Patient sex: M
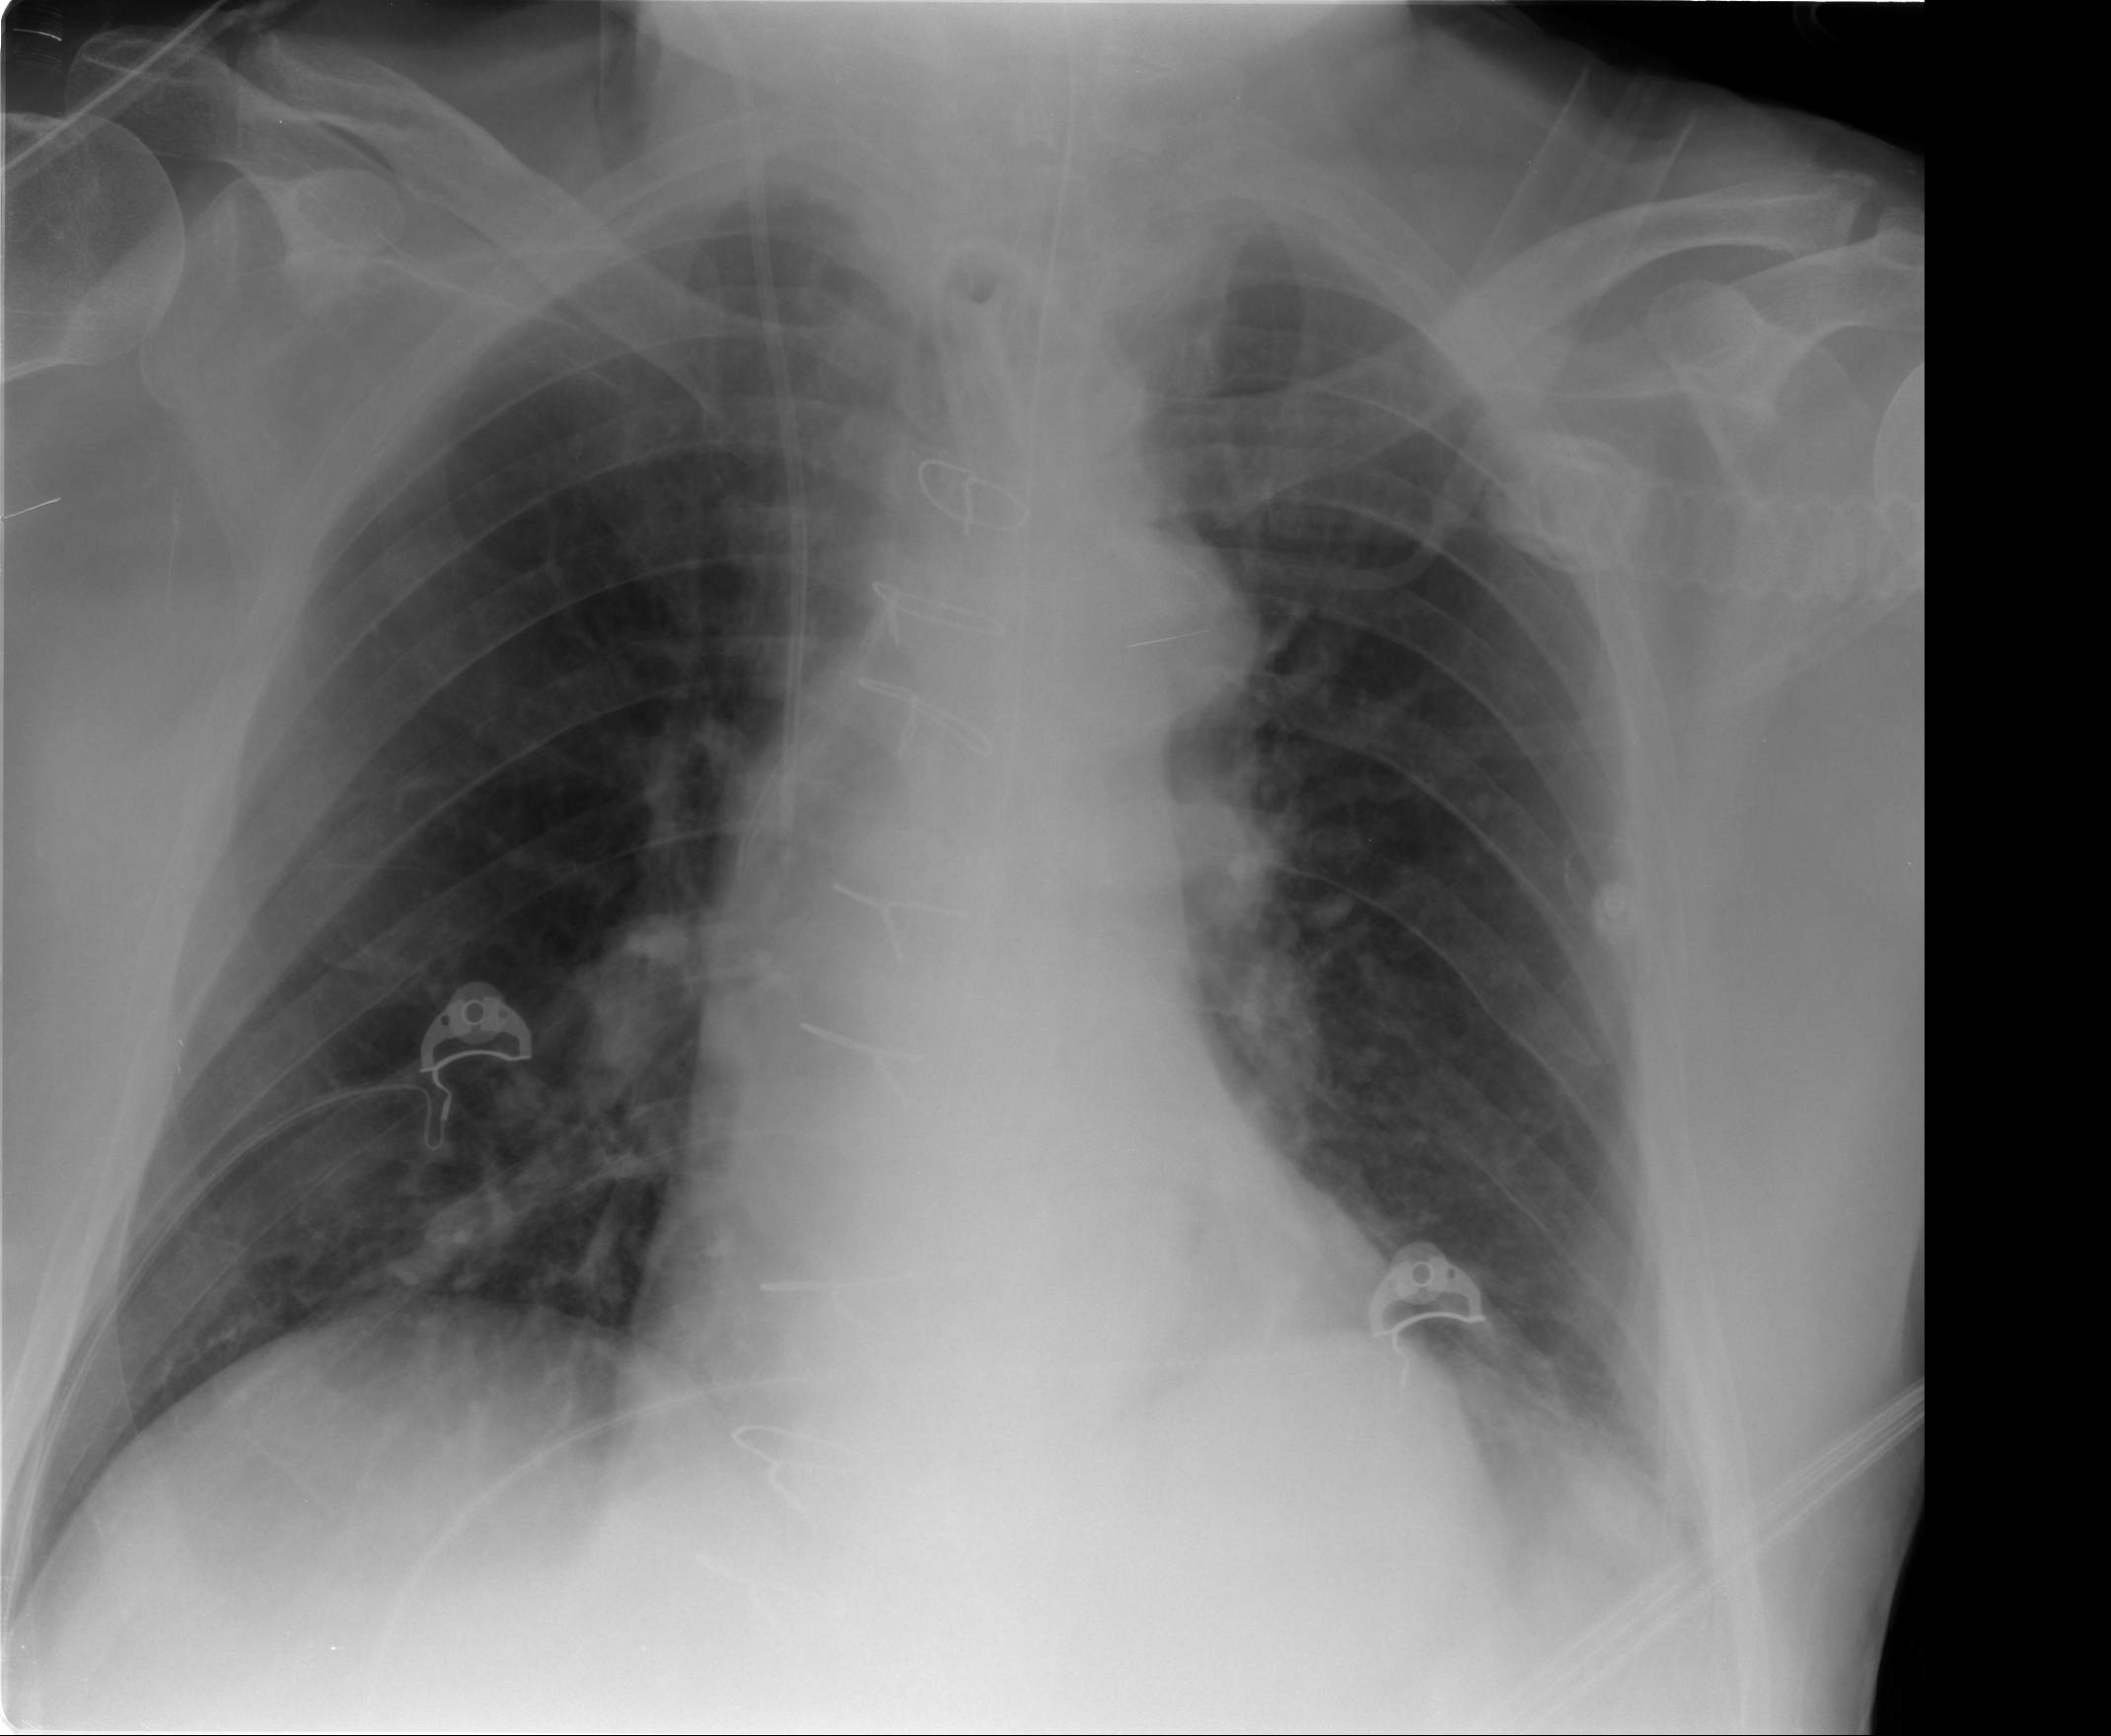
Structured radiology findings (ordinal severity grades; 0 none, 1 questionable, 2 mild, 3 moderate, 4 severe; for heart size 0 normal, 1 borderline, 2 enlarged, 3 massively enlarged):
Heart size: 2
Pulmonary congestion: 2
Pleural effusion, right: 0
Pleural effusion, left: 2
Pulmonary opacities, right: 0
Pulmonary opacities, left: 0
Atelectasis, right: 1
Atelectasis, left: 2